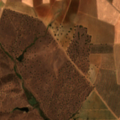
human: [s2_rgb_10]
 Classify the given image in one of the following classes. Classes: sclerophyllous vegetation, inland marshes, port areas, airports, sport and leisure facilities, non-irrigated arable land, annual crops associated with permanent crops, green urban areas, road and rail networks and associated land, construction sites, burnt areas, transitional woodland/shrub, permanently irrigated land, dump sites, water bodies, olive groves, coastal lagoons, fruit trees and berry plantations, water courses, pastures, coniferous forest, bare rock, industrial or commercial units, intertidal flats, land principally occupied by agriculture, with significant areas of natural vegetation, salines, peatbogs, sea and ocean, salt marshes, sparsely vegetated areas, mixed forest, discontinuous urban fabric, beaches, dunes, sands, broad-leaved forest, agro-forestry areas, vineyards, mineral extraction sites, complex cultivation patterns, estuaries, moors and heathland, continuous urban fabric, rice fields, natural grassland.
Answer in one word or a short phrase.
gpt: non-irrigated arable land, olive groves, agro-forestry areas